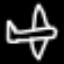
Label: airplane